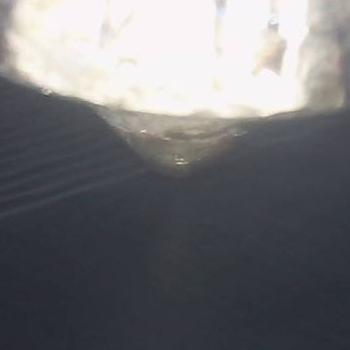
Flow rate: 33%